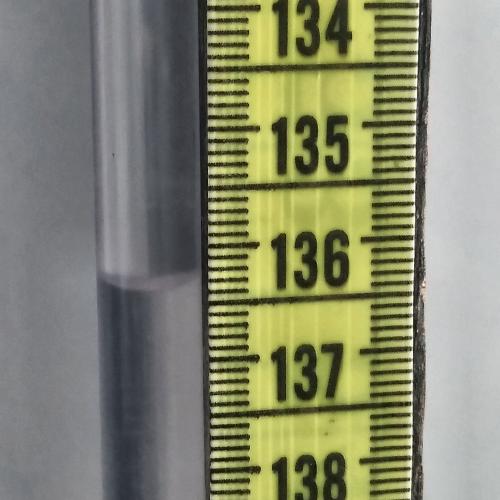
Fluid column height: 136.3 cm